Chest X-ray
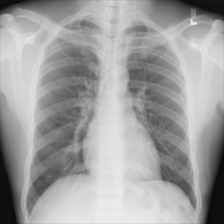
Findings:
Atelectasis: negative
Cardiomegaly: negative
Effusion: negative
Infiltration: negative
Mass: negative
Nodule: negative
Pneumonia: negative
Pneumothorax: negative
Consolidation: negative
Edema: negative
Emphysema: negative
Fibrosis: negative
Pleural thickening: negative
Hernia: negative